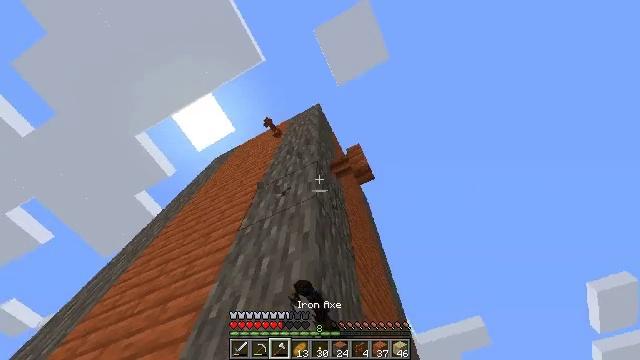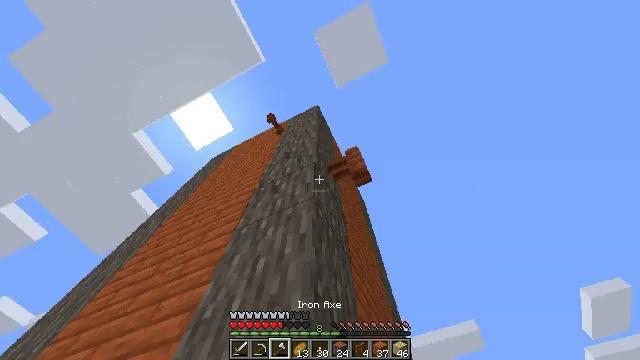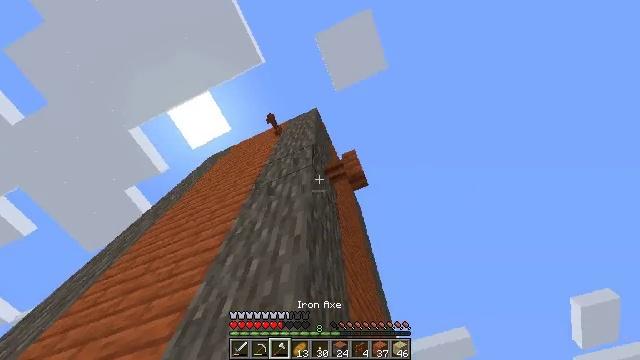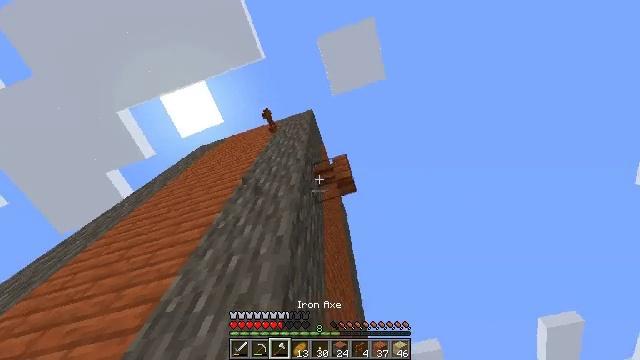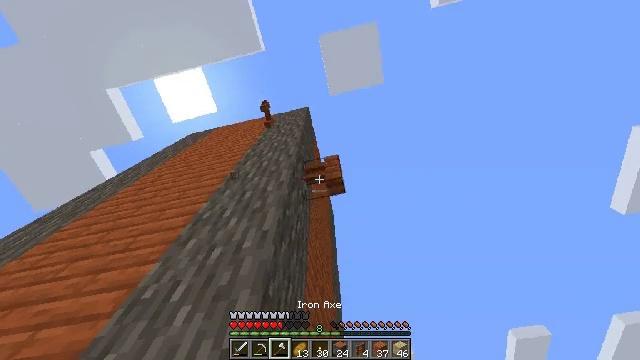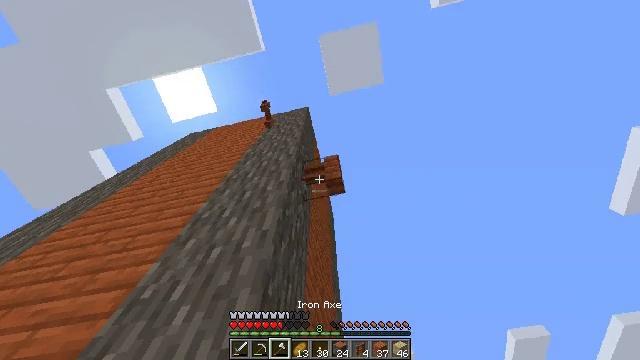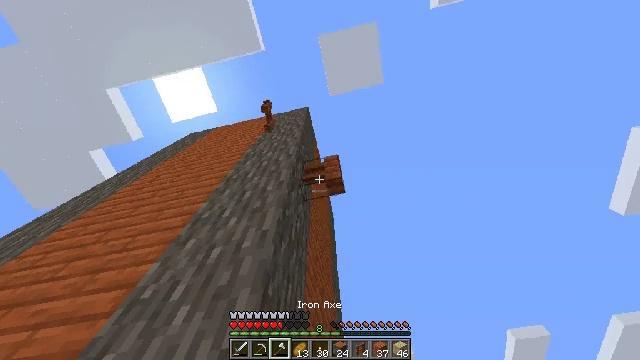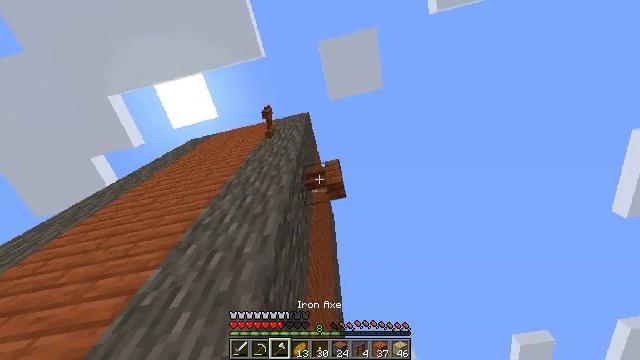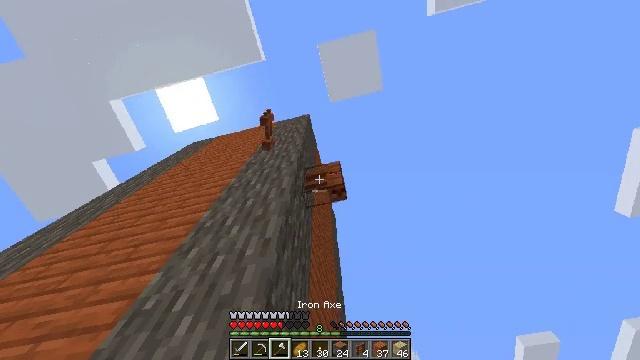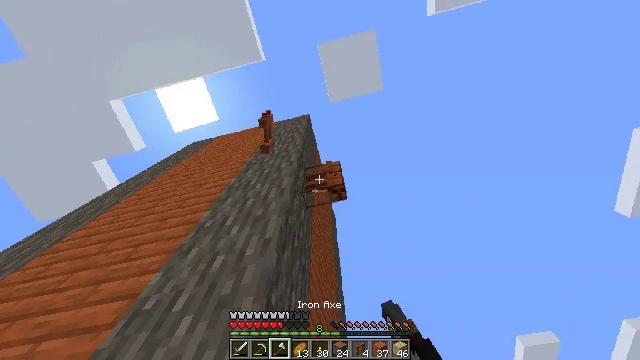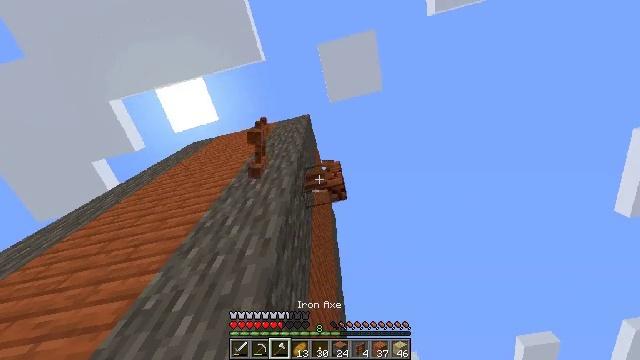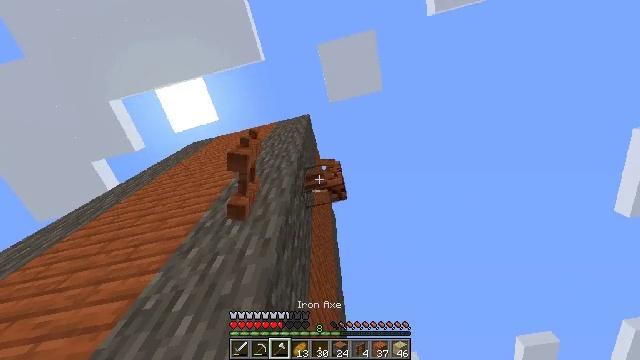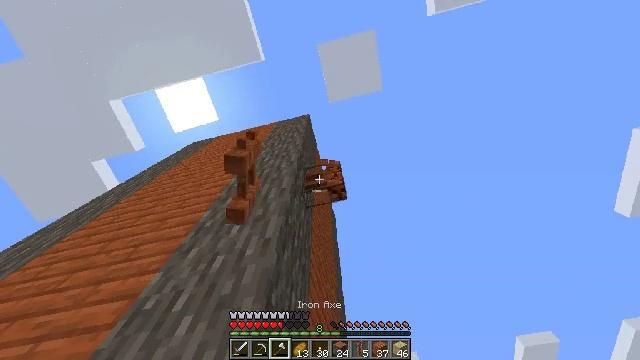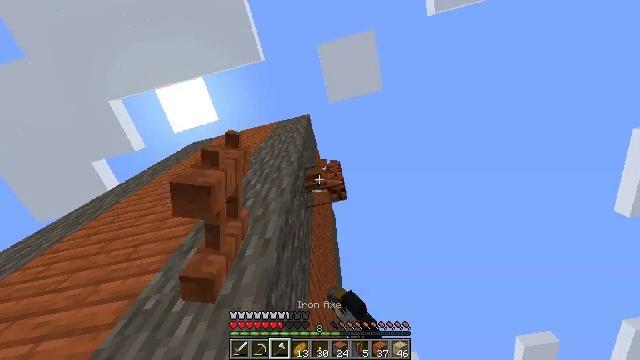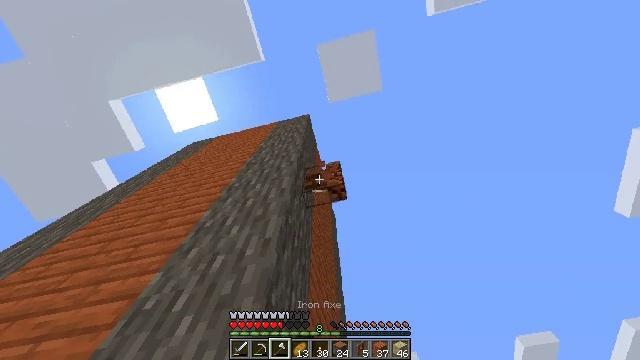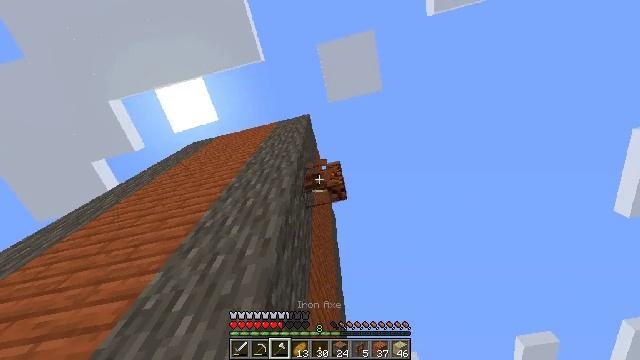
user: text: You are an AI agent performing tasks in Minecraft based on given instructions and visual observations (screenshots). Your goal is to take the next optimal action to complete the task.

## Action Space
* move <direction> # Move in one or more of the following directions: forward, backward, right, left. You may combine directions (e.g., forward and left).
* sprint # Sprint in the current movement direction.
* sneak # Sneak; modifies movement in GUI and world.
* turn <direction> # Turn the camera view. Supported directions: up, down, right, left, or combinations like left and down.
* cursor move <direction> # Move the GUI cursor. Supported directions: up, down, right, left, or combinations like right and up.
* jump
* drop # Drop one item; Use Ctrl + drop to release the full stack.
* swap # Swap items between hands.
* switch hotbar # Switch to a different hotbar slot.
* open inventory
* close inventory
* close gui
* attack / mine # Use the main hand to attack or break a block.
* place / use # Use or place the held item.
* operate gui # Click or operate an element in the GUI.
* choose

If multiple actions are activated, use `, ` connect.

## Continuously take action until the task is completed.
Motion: motion action
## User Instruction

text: Pick up the acacia fence after mining.
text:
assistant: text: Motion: turn right
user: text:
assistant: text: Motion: turn right
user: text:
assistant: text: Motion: turn right
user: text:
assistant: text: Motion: turn right
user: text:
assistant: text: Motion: no_op
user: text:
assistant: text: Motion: no_op
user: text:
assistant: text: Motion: turn up
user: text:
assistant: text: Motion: attack / mine
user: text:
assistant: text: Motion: attack / mine
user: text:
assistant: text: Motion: attack / mine
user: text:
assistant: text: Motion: attack / mine
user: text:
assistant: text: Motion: attack / mine
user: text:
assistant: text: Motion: attack / mine
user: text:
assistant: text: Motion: attack / mine
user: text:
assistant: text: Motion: attack / mine
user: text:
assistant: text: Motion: attack / mine
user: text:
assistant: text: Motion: attack / mine
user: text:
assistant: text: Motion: attack / mine
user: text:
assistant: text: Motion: attack / mine
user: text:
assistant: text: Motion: attack / mine
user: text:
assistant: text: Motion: attack / mine
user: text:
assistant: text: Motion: no_op